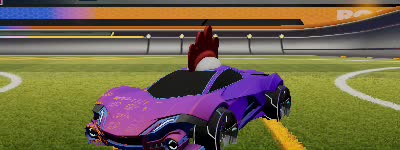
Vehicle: werewolf